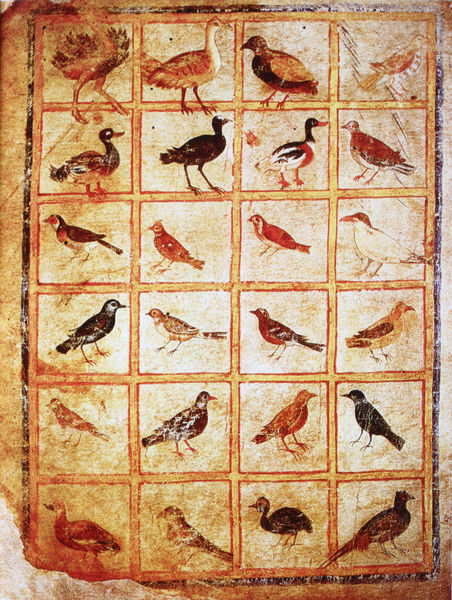
Titel: Wiener Dioskurides: Vogeltafel
Standort: Wien
Institution: Österreichische Nationalbibliothek
Schlagwörter: flügel, vogel, weiß, aquarell, gelb, grün, braun, bunt, orange, schwarz, rot, fächer, malerei, alt, federn, gefieder, rahmen, taube, vögel, gold, familie, blatt, beine, füße, papier, ecke, ente, gans, schnabel, studie, rand, möwe, tafel, strauss, rechtecke, buch, rechteck, stich, seite, fliesen, illustration, reihe, pfau, erpel, schnäbel, mosaik, pergament, quadrate, amsel, fink, spatz, sperling, fasan, rötlich, huhn, register, tempera, kästchen, abbildung, raster, schnepfe, abgerissen, defekt, kästen, tierfamilie, buchmalerei, byzanz, höhlenmalerei, illustrationen, evangeliar, anonym, lehrbuch, manuskript, sticj, geöb, gittel, falkenbuch, singvögel, vogelvieh, dioskurides, wiener dioskurides, spätantik, 24, vogelarten, drissel, rotkelchen, vogelkunde, tierarten, wiedehopf, abbidlung, atrauss, raster fitter